Question: I am making a very simple Android turn based game its UI will be like this.

- -
I want to make this game multiplayer. I'd like a simple solution, as I only need to send the button position to the other user.
I've looked at these things: Stackmob, Parse, Kinvey, AppEngine, <URL>,
but they all look more difficult than I had hoped. What is the simplest way to accomplish this task?
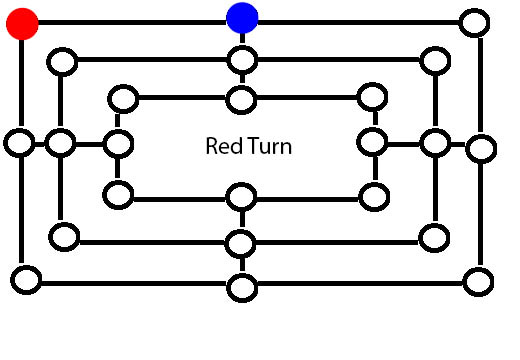
Answer: If your game would be playable on 2 devices at a time, you have 2 options to sync both instances of game.
1) Using (A good example is given in android API examples ie )
2) Using (its very very simple, just like a client server communication)
You may encode / decode state in string so it could be transfer quickly.
Here is a good example about using wifi for communication:
<URL>